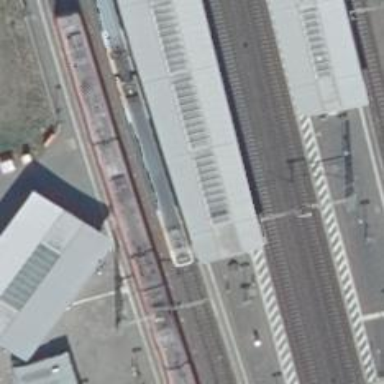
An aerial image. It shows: Public transport stop position along the railway.